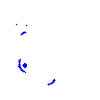
Particle: proton